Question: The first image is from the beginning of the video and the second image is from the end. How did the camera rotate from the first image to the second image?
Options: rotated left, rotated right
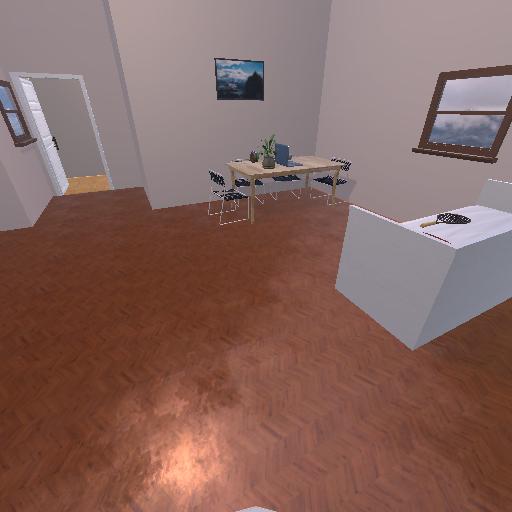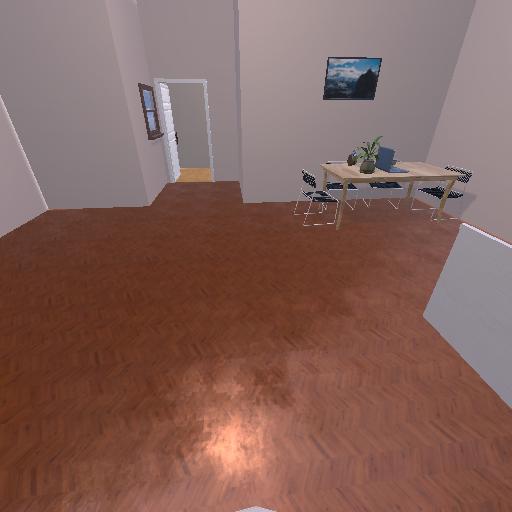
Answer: rotated left